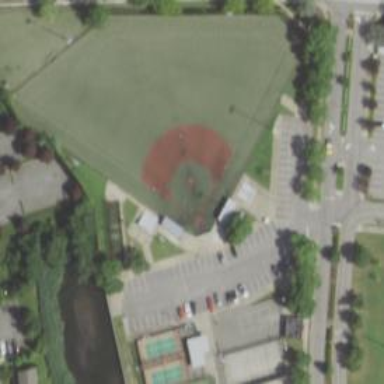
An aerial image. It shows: Baseball pitch for leisure land activities.